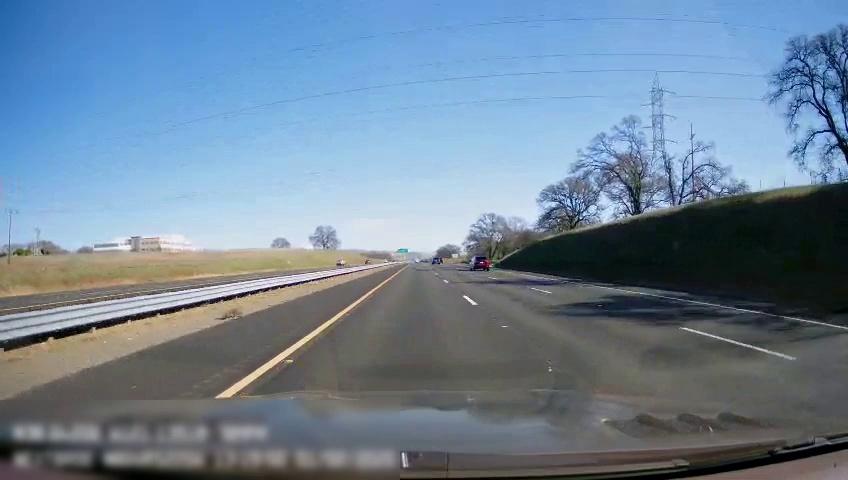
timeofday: Day
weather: Sunny
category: Drivable Space
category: Drivable Space
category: Vehicles | Car
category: Lanes | Opposite Lane
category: Lanes | Current Lane
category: Lanes | Current Lane
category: Lanes | Alternate Lane
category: Lanes | Alternate Lane